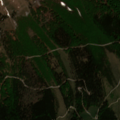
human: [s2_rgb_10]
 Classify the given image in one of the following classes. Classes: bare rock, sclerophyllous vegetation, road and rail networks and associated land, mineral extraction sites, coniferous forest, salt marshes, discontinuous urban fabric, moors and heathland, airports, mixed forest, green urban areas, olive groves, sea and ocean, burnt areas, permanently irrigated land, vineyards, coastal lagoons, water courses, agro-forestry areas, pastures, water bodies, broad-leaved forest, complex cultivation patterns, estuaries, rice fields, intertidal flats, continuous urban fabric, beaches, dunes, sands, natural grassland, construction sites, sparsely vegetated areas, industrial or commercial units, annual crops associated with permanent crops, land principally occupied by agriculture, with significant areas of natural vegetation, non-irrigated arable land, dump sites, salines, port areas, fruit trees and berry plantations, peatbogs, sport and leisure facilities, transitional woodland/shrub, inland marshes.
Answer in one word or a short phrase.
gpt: broad-leaved forest, coniferous forest, natural grassland, moors and heathland